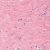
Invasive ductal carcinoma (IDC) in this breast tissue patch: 0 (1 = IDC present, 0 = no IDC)